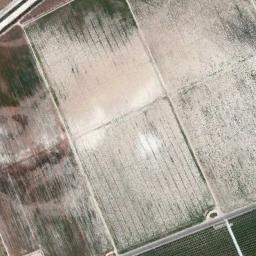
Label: rectangular_farmland